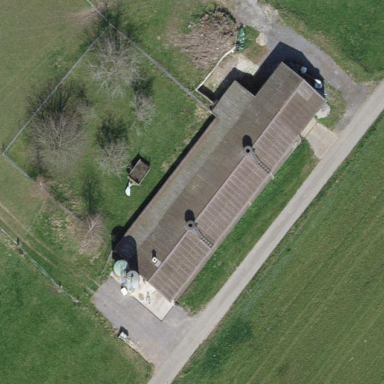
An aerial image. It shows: Farmyard area.